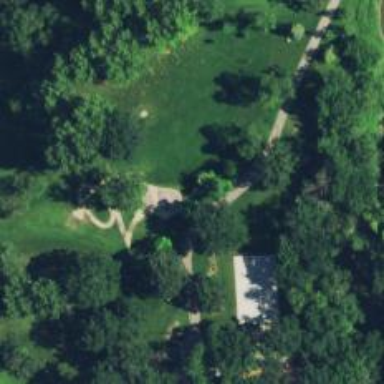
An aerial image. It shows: Disc golf tee area.